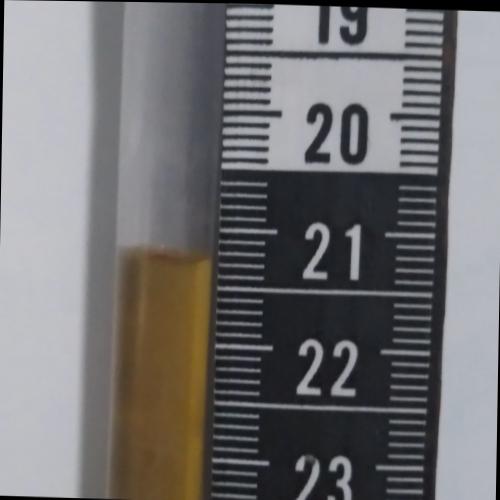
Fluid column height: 21.2 cm